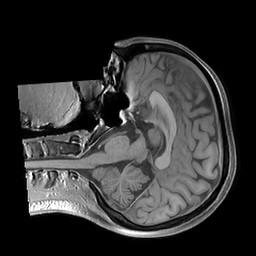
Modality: T1w
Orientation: axial
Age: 23
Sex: female
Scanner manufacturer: philips
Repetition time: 0.0076 s
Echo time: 0.0024 s